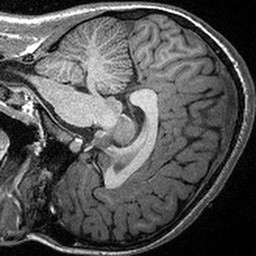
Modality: T1w
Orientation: sagittal
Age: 25
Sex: female
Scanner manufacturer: siemens
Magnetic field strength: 3 T
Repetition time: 2.3 s
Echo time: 0.00298 s